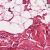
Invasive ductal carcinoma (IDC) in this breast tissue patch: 0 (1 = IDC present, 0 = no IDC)